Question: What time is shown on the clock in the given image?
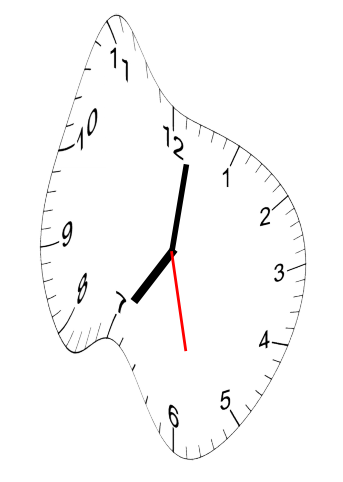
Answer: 07:01:28